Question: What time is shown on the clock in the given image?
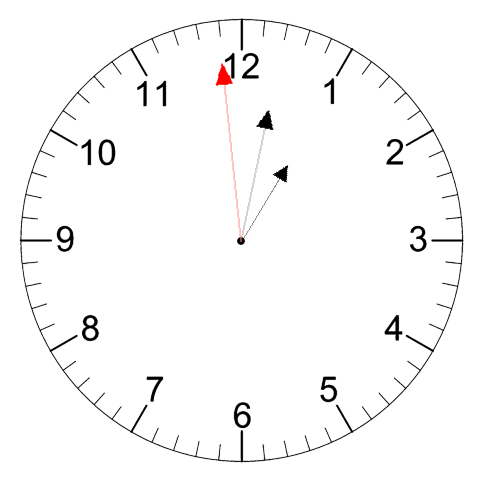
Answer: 01:01:59